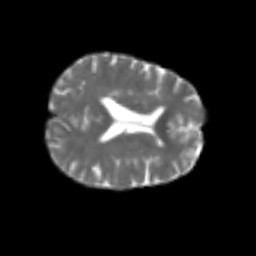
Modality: T2w
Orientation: axial
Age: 63
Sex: female
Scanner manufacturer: siemens
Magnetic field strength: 3 T
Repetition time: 4.987 s
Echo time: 0.0792 s